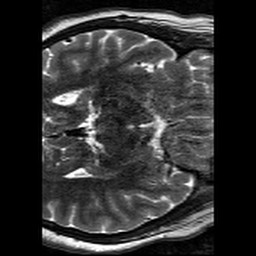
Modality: T2w
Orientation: axial
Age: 20
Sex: female
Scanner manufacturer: siemens
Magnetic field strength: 3 T
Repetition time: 11.39 s
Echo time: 0.09 s